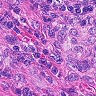
Metastatic tissue present: no